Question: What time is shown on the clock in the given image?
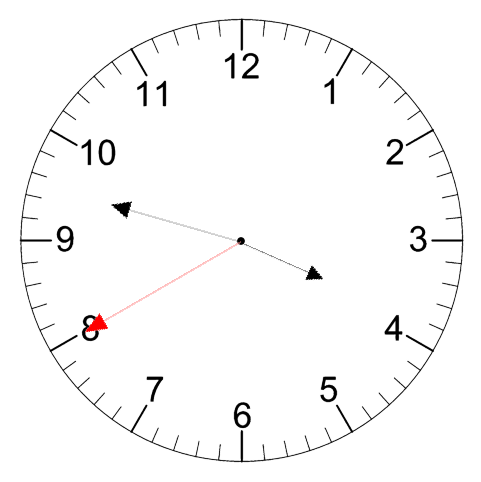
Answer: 03:47:40